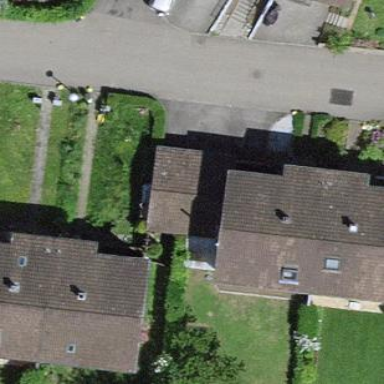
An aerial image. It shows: Garage building.